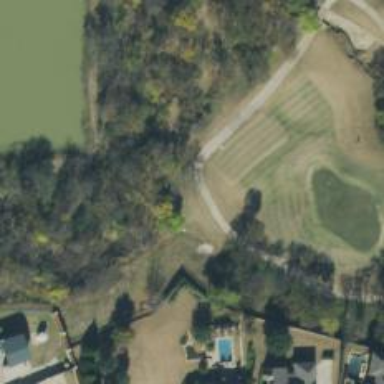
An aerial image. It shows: Golf tee.